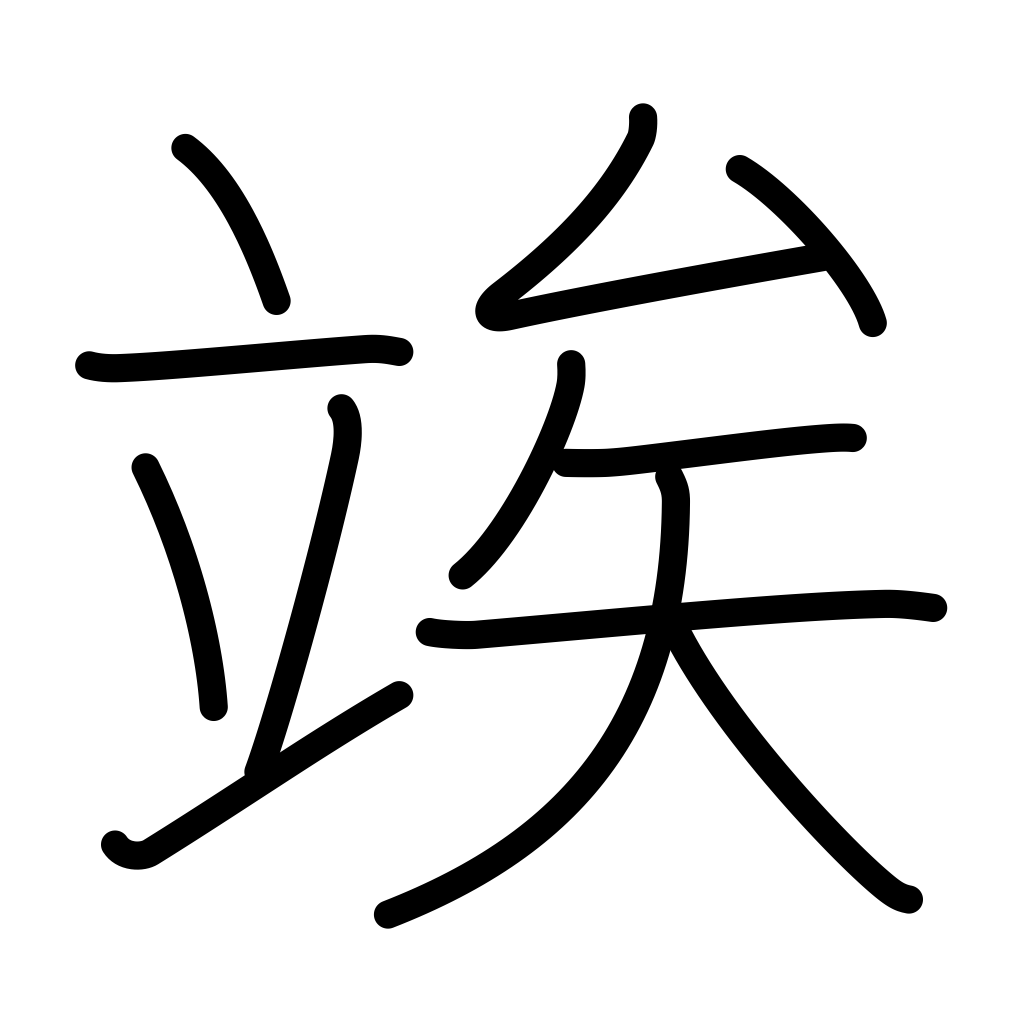
Meaning: wait for, wait until, as soon as